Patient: sex M, age 57
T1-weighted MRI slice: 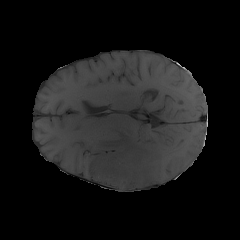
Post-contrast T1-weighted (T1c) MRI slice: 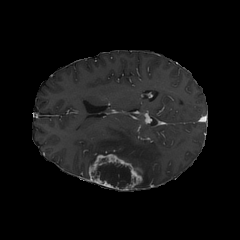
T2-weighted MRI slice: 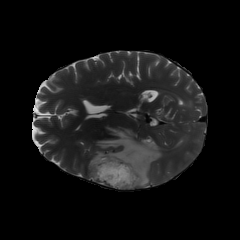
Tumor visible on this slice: yes
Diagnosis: Glioblastoma, IDH-wildtype
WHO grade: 4